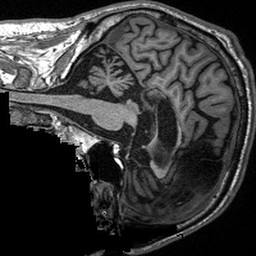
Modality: T1w
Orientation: sagittal
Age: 39
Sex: male